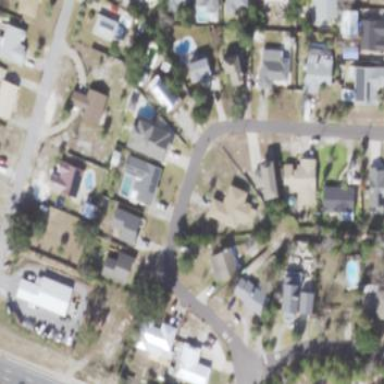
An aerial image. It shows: Residential area composed of single-family homes.